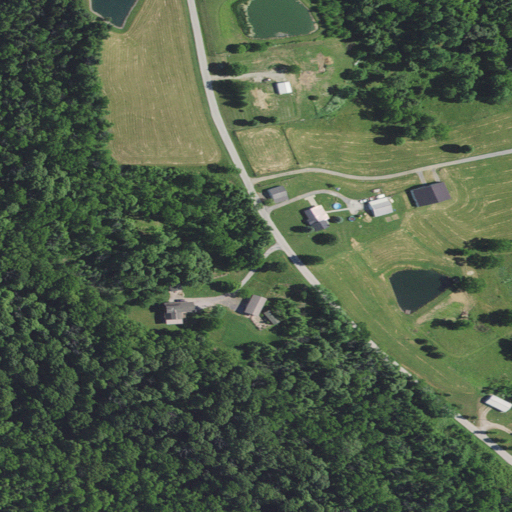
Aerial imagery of ridge(s) in Indiana named Beatty Ridge containing deciduous forest, pasture, open development, mixed forest, and low intensity development